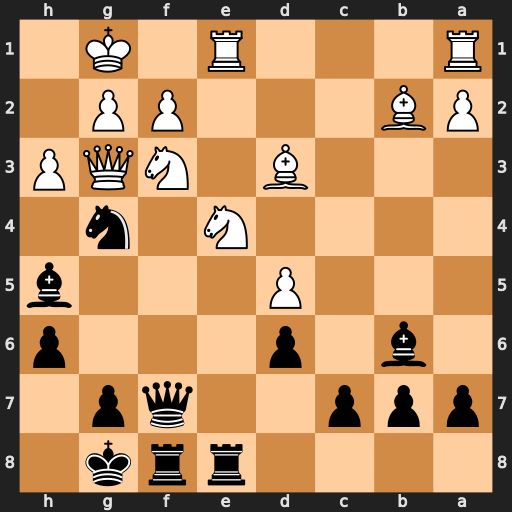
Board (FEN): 4rrk1/ppp2qp1/1b1p3p/3P3b/4N1n1/3B1NQP/PB3PP1/R3R1K1
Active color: b
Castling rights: -
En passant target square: -
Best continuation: Rxe4 Bxe4 Bxf2+ Qxf2 Nxf2